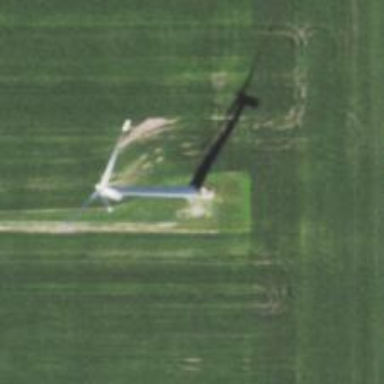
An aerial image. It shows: Wind generator powered by horizontal-axis wind turbine.